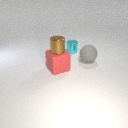
small cyan metal cylinder behind large red rubber cube